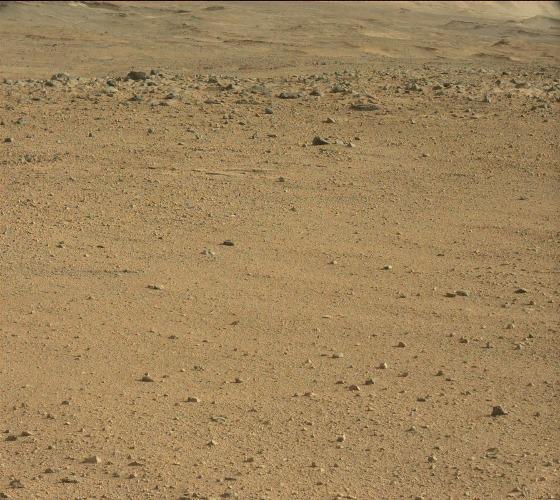
Terrain classes present: Bedrock, Gravel / Sand / Soil, Rock